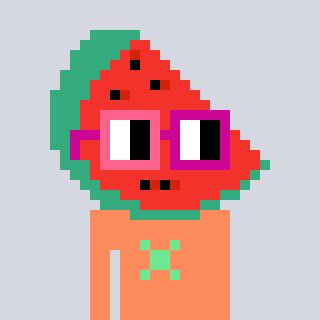
a pixel art character with square pink and red glasses, a watermelon-shaped head and a peachy-colored body on a cool background